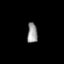
Tissue: lung
Cell type: T cells
Senescence score: 0.5885
Nuclear area (px): 199
Mean DAPI intensity: 152.995